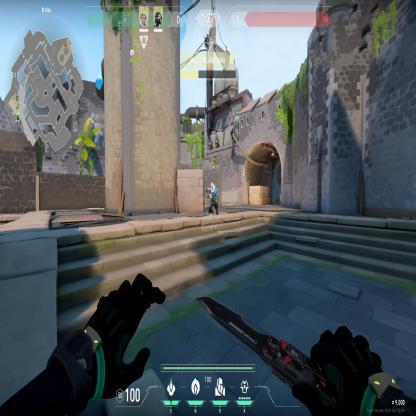
Label: teammate